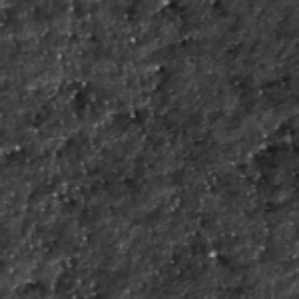
Label: frost